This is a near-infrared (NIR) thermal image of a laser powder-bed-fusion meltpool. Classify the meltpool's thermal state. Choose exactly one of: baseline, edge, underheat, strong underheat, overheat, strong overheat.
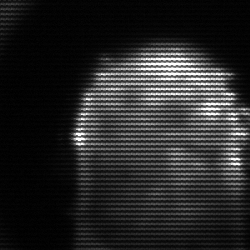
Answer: baseline